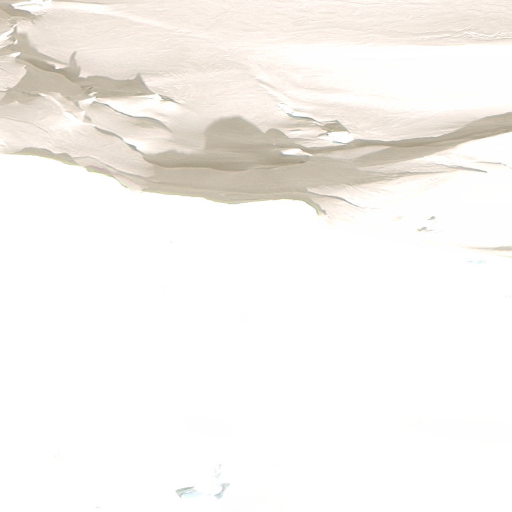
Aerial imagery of mountain in Alaska named Mount Stevens containing only unknown